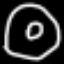
Label: donut